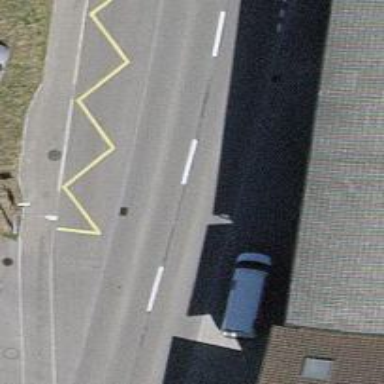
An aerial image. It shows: Bus stop equipped with public transport stop position.